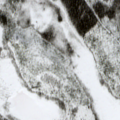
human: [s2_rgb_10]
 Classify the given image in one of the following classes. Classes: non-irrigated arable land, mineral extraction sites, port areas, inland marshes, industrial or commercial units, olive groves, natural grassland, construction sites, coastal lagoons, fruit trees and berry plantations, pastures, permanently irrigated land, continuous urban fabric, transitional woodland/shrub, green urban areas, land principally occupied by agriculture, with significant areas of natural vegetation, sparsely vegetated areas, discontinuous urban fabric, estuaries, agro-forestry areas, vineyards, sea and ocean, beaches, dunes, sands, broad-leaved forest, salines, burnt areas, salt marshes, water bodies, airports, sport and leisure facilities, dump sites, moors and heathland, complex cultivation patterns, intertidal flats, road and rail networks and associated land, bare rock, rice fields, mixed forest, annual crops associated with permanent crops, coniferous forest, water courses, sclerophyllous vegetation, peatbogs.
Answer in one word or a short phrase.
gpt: coniferous forest, transitional woodland/shrub, peatbogs